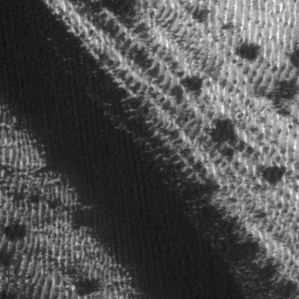
Label: frost